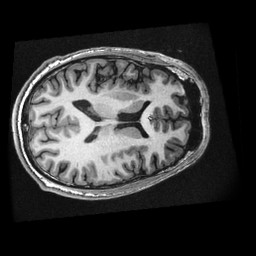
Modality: T1w
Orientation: axial
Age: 24
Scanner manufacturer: ge
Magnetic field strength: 3 T
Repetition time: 0.008696 s
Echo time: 0.003264 s